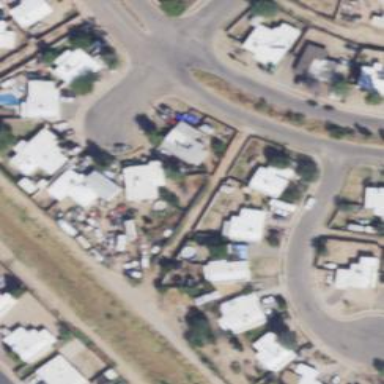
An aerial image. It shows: Alley classified as service road.